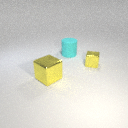
small yellow metal cube in front of large cyan rubber cylinder